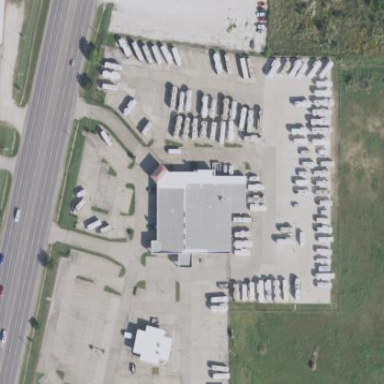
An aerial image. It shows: Retail building with caravan shop.